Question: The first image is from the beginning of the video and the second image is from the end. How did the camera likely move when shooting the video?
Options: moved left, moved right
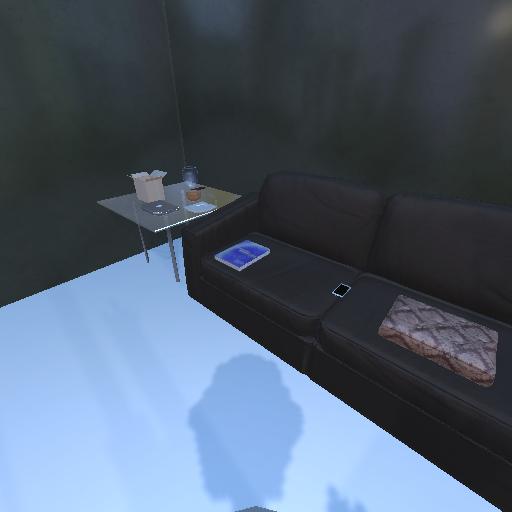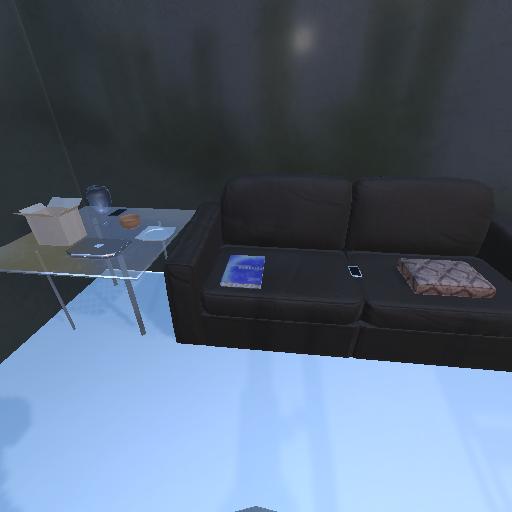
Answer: moved left